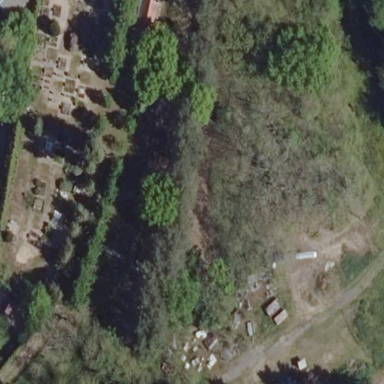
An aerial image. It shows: Cemetery.